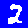
Digit: 2